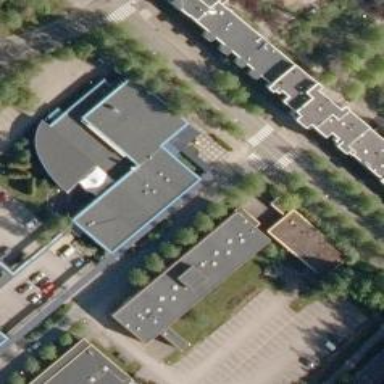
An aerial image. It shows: Building featuring metal roof. It is clear that the building has multiple parts.